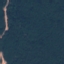
Land use / land cover class: Forest